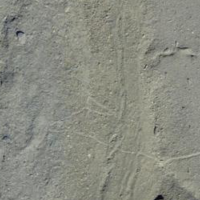
EUNIS habitat code: 48
Species observed at this site:
Doronicum grandiflorum